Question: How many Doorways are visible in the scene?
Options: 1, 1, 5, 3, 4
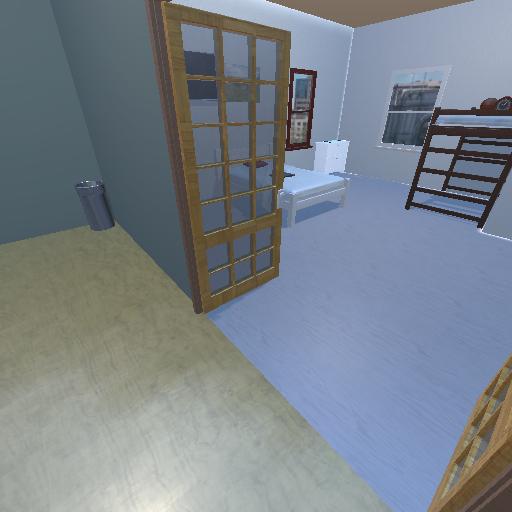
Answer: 1